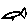
Label: fish